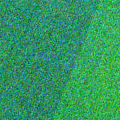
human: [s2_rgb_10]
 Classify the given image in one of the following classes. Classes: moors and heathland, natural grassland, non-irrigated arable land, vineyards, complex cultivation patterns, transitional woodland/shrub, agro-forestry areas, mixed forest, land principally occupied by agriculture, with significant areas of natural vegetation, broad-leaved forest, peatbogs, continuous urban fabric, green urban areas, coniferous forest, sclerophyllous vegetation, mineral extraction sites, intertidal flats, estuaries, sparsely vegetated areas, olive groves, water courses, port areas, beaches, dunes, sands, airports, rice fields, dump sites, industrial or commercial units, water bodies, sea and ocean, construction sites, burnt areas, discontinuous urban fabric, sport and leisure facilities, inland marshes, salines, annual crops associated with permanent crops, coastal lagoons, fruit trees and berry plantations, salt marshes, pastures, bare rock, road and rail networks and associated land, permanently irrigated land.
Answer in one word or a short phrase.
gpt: sea and ocean